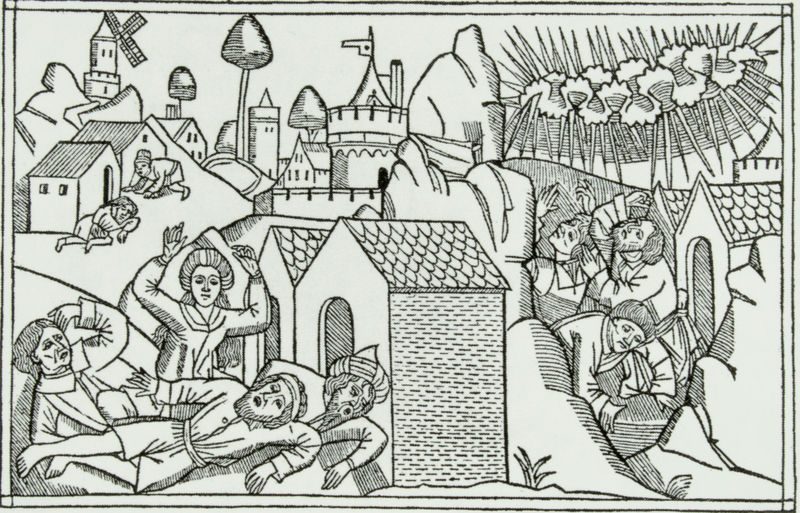
Titel: Die Plage der Finsternis/Tötung der Erstgeburt
Institution: (Seriendruck)
Schlagwörter: baum, berg, felsen, gewitter, gott, himmel, mann, weiß, wolken, bäume, landschaft, menschen, stadt, grau, licht, männer, schwarz, szene, zeichnung, dach, gebäude, gras, haus, schloss, wolke, leute, bärte, architektur, geschichte, tod, tot, trauer, gräser, häuser, mühle, wind, windmühle, kirche, sonne, windrad, renaissance, turm, holzschnitt, liegen, umrisse, ansicht, bogen, perspektive, fahne, berge, fels, flächen, dorf, dächer, mauer, ziegel, grafik, monochrom, linien, figuren, angst, krieg, not, unwetter, fallen, tor, zinnen, oben, eingang, schild, antike, buch, burg, türme, blitze, meteorit, strahlen, druck, lithographie, schnitt, schraffur, schwarz weiß, holzstich, radierung, stich, illustration, knien, soldat, furcht, schrecken, wimpel, buchdruck, verzweiflung, leben, jesus, einfarbig, blitz, leid, schreien, flehen, mittelalter, schwart, stachel, jünger, zorn, donner, plage, gefallen, auferstehung, turbane, schindeln, schindel, vollbärte, bergfried, einblattdruck, pfannen, schraffierungen, wunder, buchmalerei, stacheln, hagel, unheil, klage, pest, asteroid, einschlag, zon, kathastrophe, naturereignis, e, verstädterung, fruane